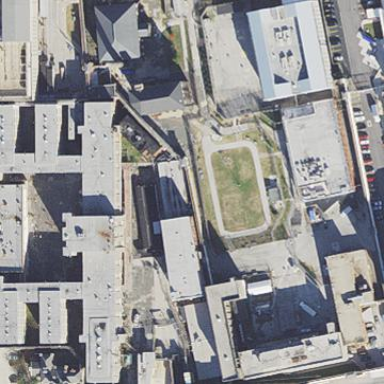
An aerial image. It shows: Prison.